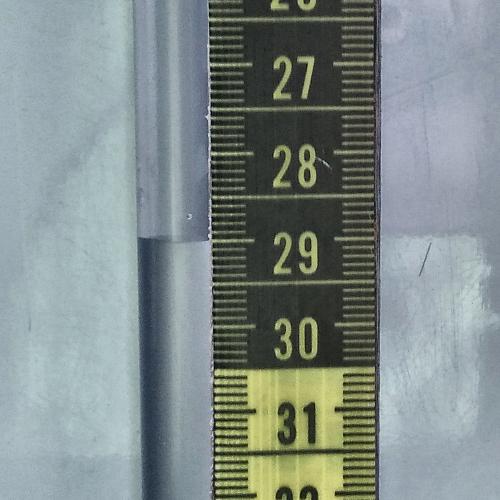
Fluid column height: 29.0 cm